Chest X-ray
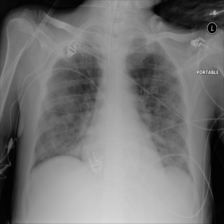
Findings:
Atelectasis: negative
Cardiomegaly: negative
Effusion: negative
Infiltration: negative
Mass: negative
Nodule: negative
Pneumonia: negative
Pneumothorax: negative
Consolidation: negative
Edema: negative
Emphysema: negative
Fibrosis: negative
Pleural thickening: negative
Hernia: negative